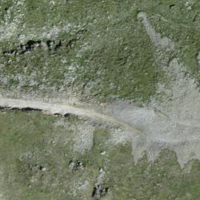
EUNIS habitat code: 31
Species observed at this site:
Pyrrhocorax graculus